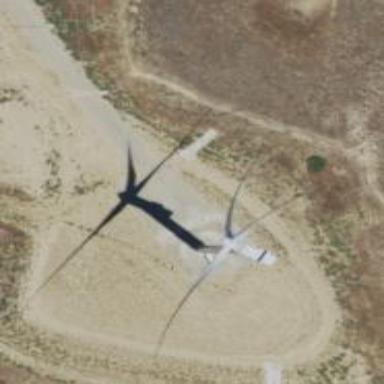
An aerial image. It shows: Wind generator powered by Vestas horizontal axis wind turbine.